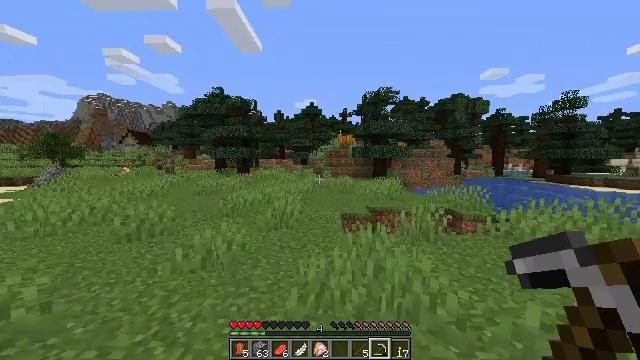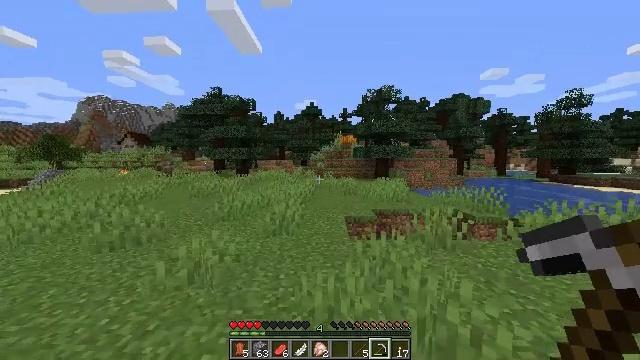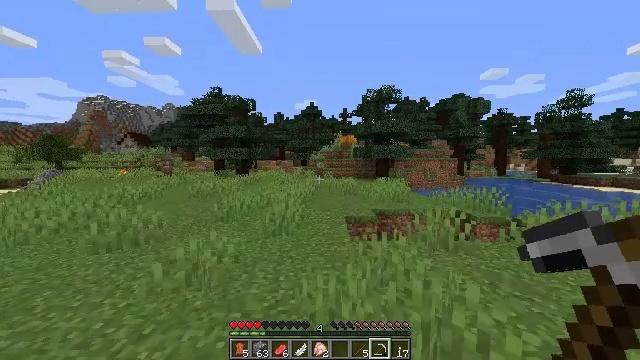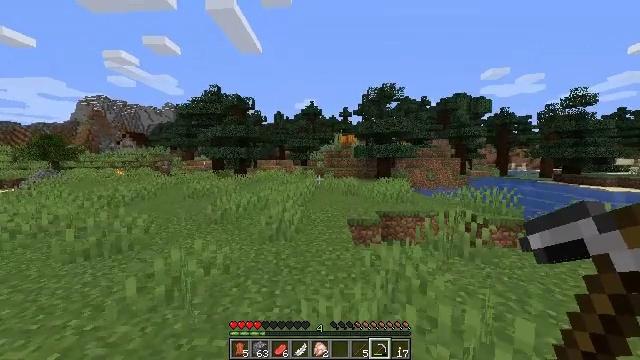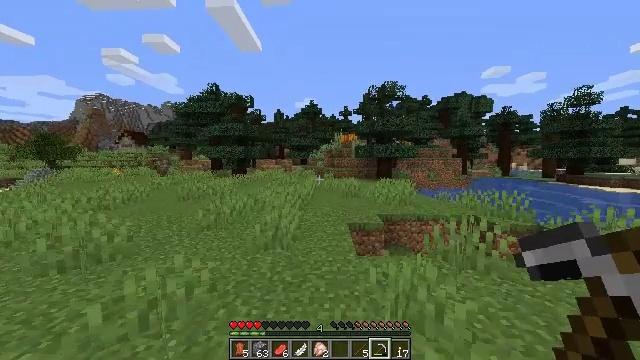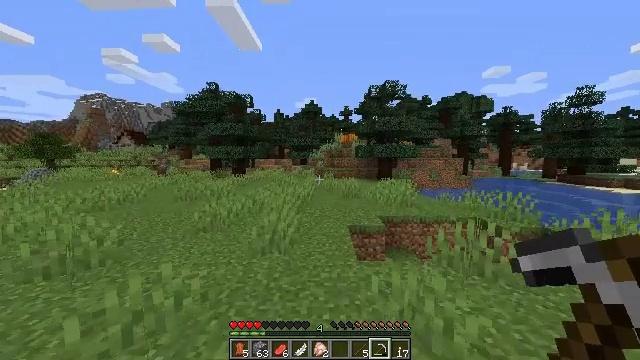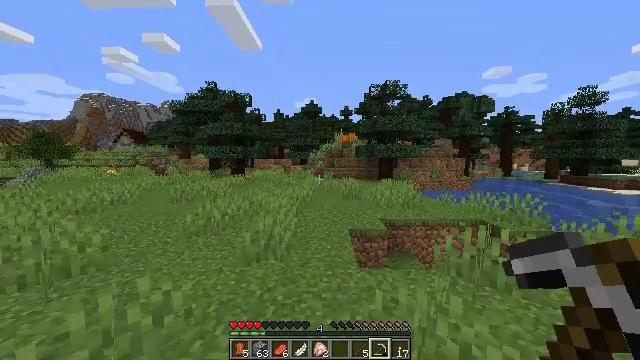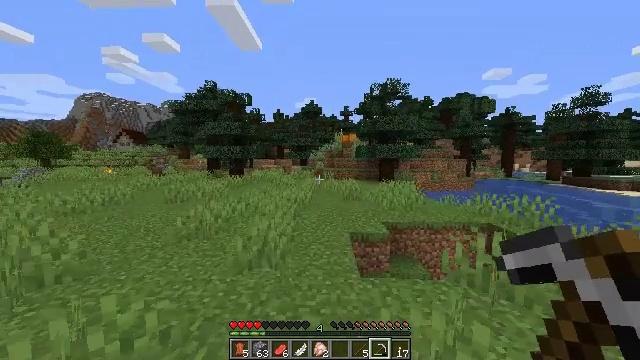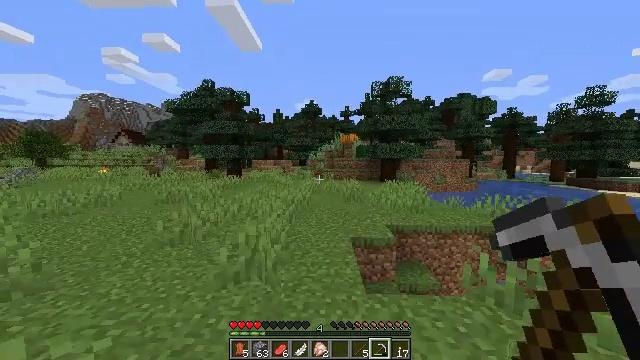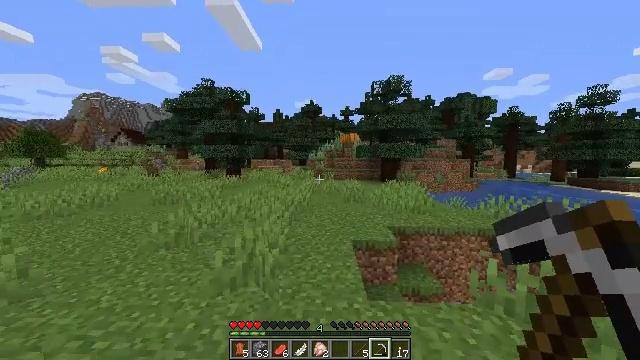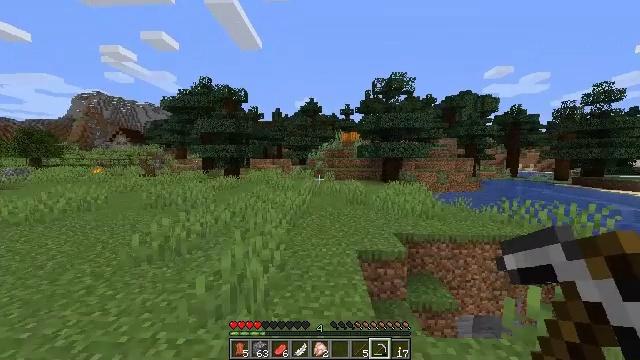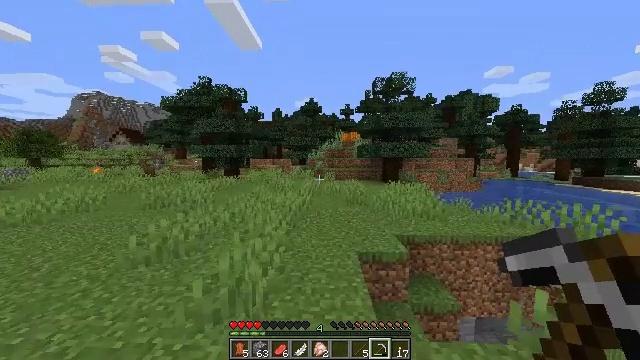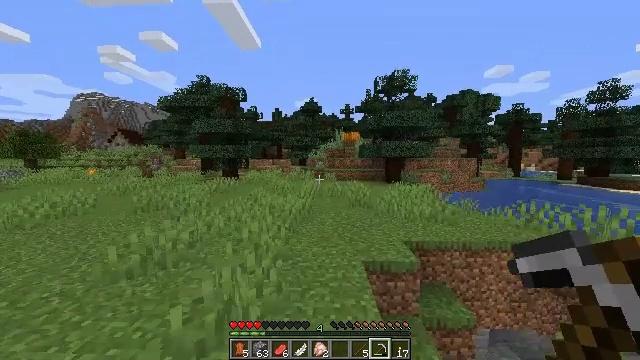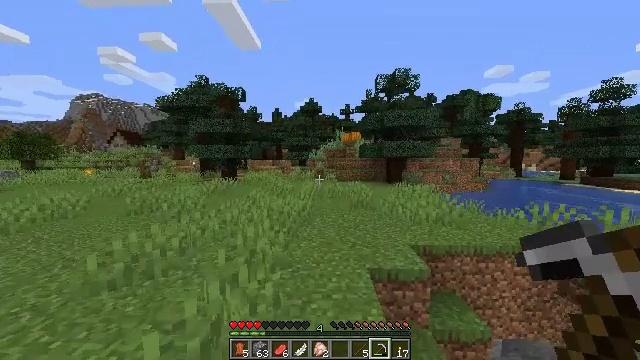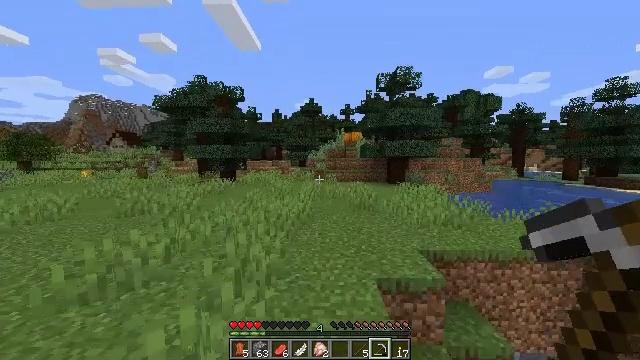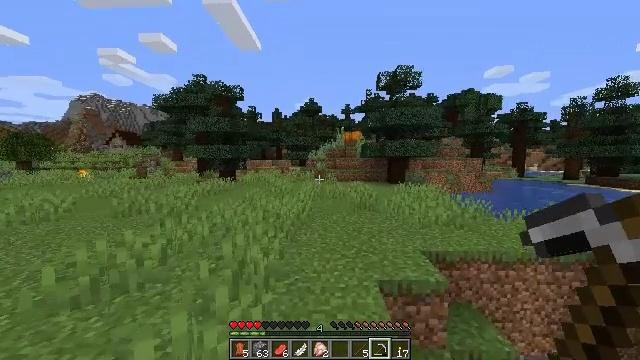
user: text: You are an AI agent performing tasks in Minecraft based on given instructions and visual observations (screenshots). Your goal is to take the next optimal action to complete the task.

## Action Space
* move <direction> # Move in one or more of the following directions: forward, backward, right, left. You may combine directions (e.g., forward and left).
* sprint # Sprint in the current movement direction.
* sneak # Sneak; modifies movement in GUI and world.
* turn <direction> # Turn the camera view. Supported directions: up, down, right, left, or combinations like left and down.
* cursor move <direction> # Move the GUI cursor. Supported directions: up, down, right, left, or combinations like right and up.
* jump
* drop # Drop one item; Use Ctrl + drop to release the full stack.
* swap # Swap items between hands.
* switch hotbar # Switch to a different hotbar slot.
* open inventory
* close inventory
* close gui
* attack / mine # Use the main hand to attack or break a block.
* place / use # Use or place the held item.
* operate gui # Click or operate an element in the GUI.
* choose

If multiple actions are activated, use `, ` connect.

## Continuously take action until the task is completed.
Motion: motion action
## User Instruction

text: Gather the pumpkin stem by mining.
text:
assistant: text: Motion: move forward
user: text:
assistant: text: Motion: move forward
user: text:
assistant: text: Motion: move forward
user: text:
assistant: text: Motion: move forward
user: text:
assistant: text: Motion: move forward
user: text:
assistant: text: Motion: move forward
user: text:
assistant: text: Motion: move forward
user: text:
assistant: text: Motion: move forward
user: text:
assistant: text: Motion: move forward
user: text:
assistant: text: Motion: move forward
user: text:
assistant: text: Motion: move forward
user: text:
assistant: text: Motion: move forward
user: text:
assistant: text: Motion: move forward
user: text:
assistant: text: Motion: move forward
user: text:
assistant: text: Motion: move forward
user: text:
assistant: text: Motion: move forward
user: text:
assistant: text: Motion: move forward
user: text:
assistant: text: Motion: move forward
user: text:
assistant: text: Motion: move forward
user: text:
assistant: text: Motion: move forward
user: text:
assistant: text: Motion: move forward
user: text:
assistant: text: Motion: move forward
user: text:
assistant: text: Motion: move forward
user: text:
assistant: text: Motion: move forward
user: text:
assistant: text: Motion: move forward
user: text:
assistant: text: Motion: move forward
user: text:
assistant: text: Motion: move forward
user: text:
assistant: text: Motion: move forward
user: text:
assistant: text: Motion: move forward
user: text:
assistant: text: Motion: move forward